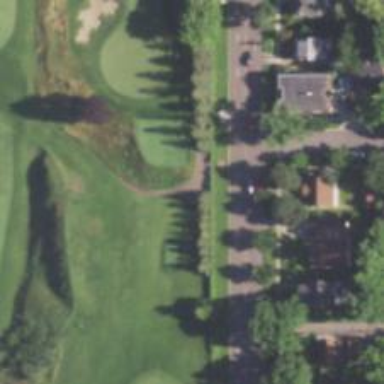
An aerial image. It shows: Golf cartpath that is also road path.